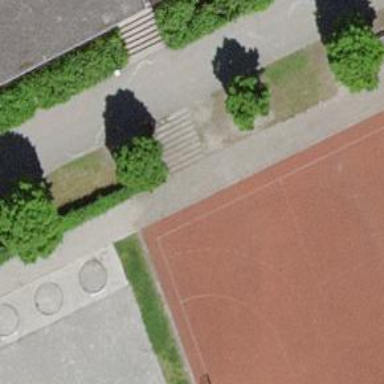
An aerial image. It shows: Concrete steps.